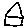
Label: house